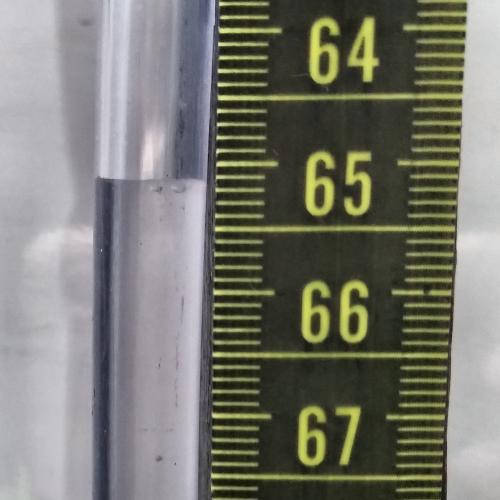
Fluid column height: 65.2 cm